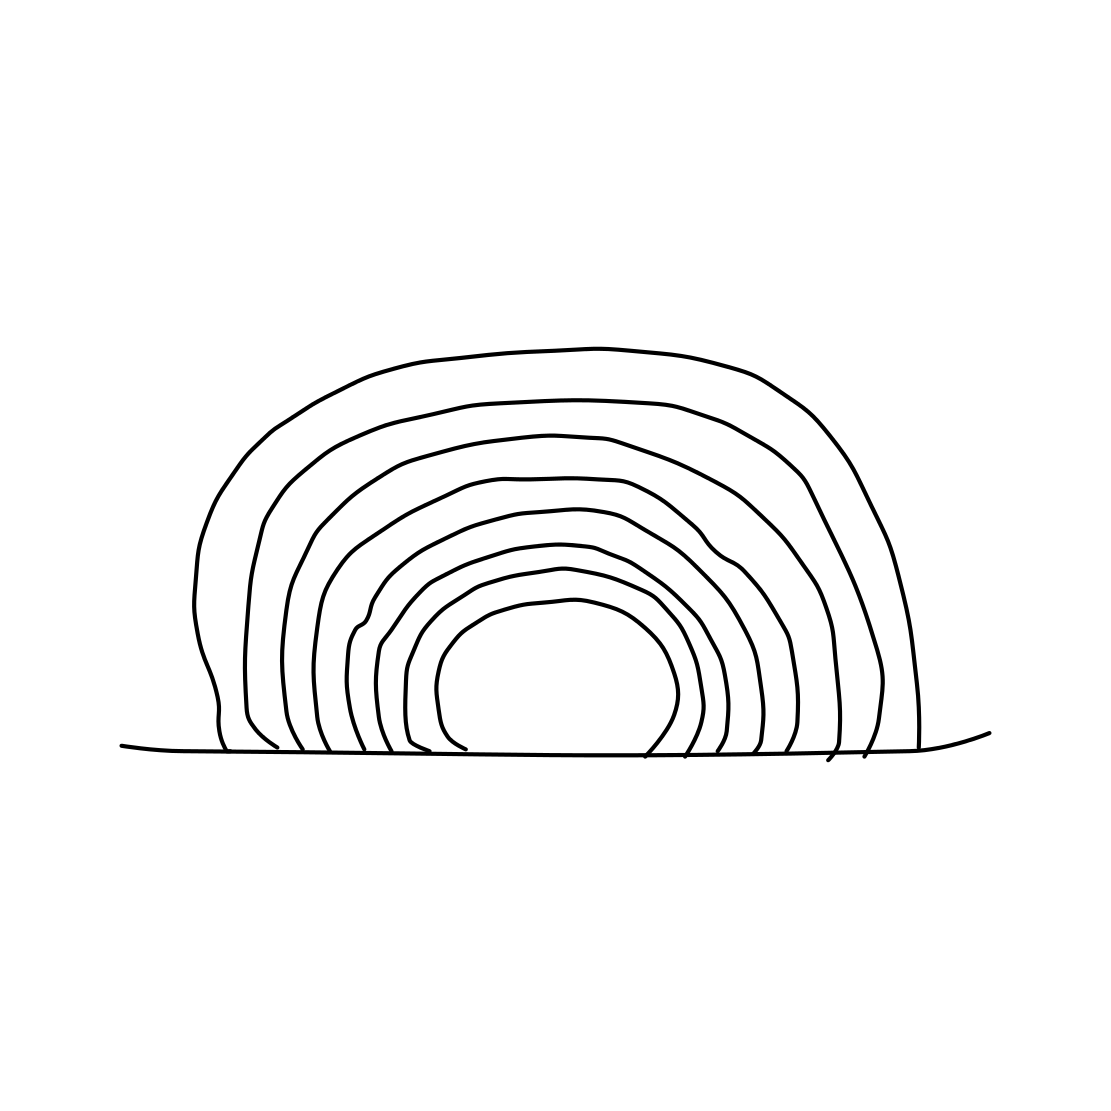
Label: rainbow